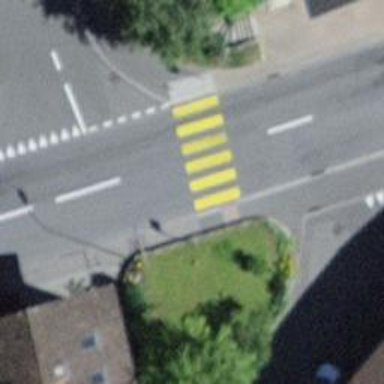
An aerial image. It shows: Zebra crossing on the road.